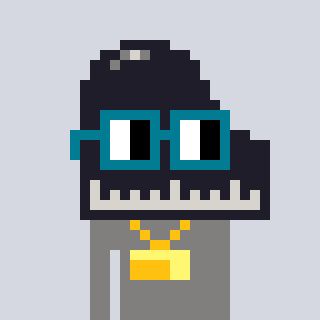
a pixel art character with square dark green glasses, a piano-shaped head and a bluegrey-colored body on a cool background